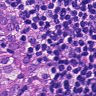
Metastatic tissue present: yes